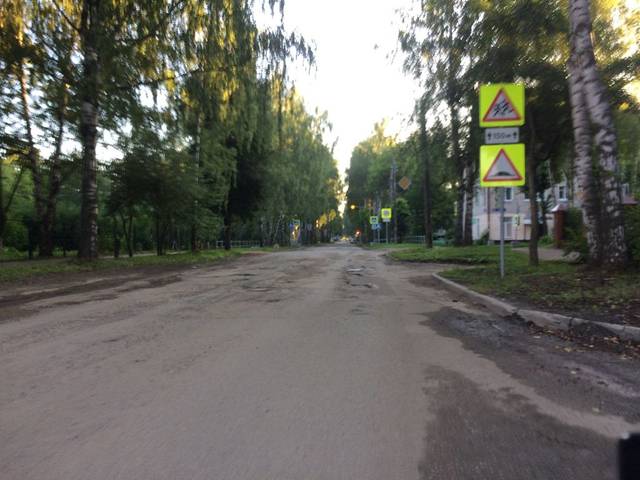
Region: Russia
Coordinates: 56.645, 47.881